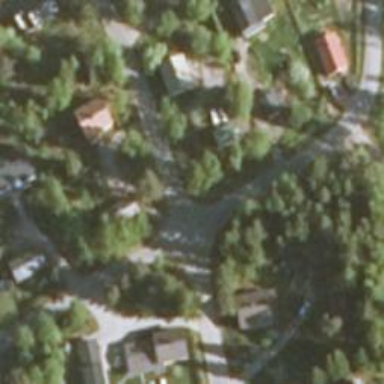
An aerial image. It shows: Peaceful suburb.